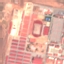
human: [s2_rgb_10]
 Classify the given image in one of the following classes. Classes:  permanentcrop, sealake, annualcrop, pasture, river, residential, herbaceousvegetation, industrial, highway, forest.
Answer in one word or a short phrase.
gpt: Industrial